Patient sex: M
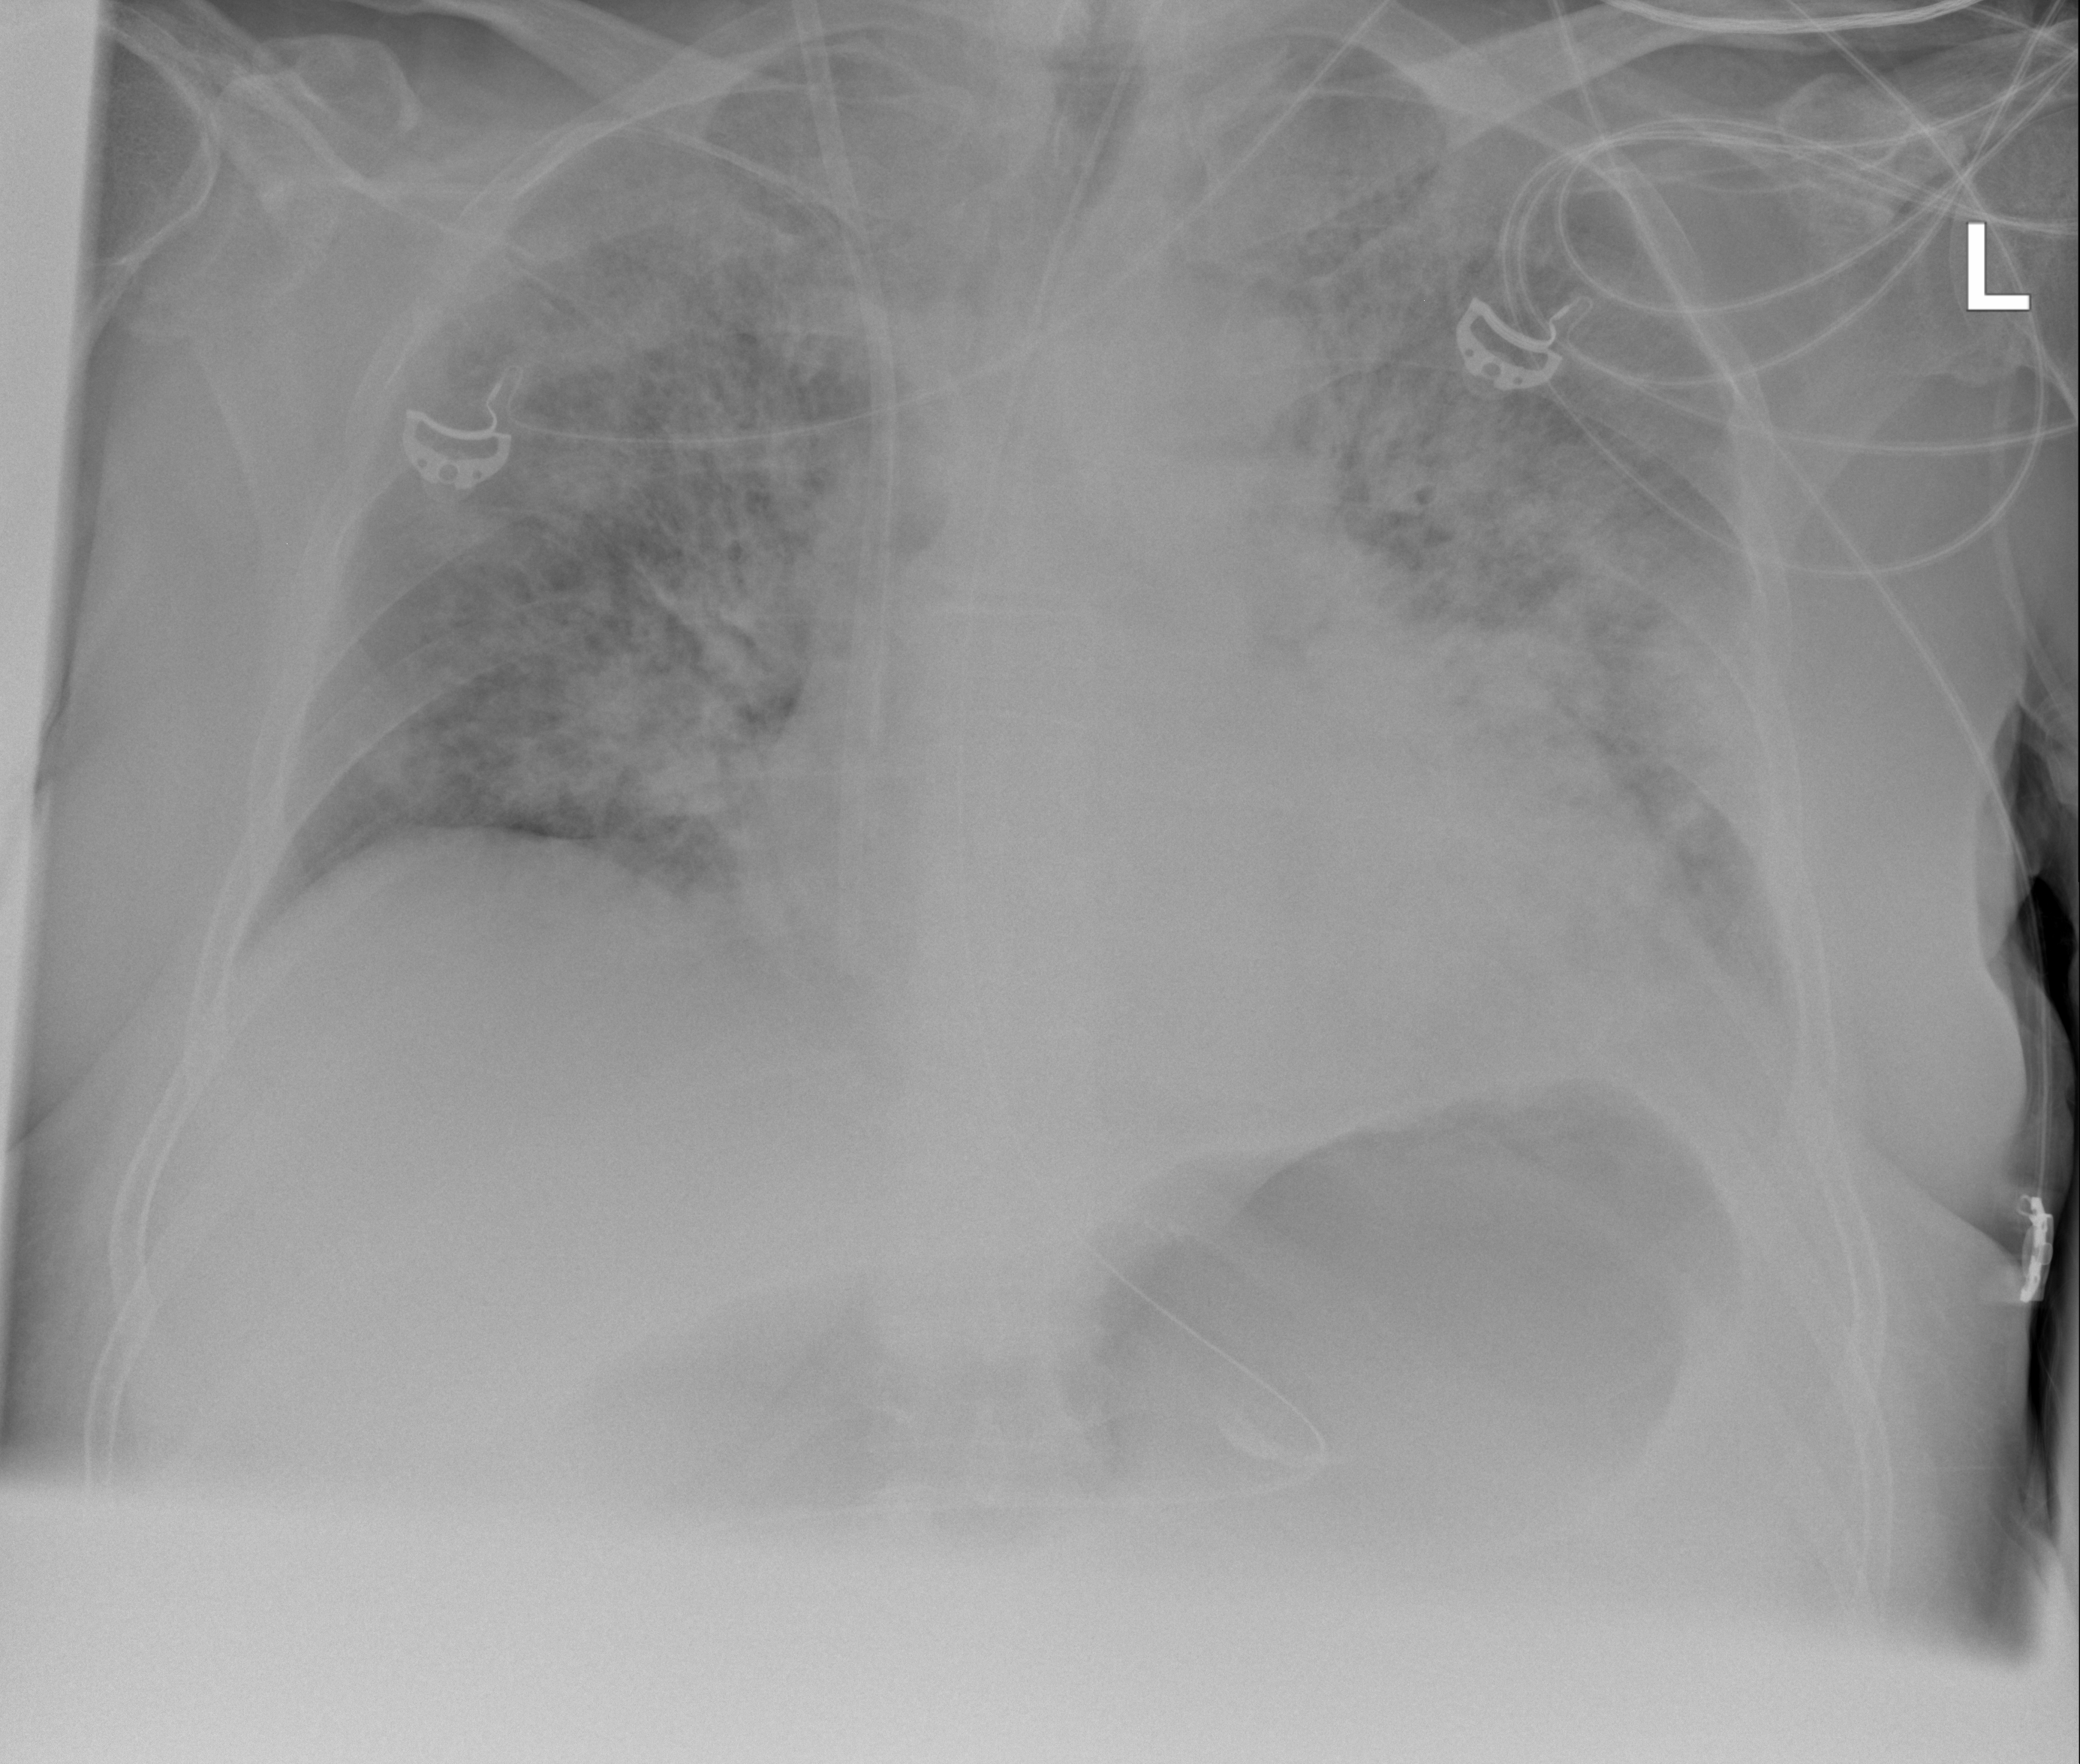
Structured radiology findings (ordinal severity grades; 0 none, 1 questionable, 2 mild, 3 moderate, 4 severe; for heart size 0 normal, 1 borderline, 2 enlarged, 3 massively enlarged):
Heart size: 2
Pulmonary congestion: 3
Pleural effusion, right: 0
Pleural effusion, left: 2
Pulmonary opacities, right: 3
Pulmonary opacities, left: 3
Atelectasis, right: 2
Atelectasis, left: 2